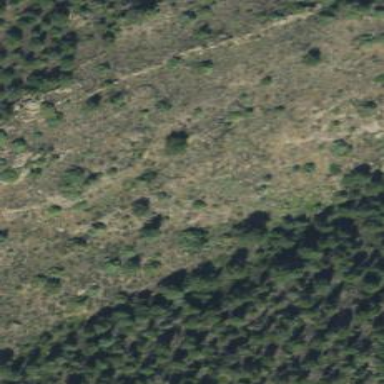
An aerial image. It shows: Area covered in scrub vegetation.